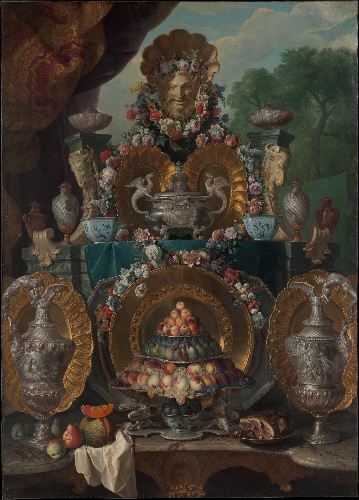
Title: Still Life with Silver
Artist: Alexandre François Desportes
Artist bio: French, Champigneulle 1661–1743 Paris
Object type: Painting
Classification: Paintings
Medium: Oil on canvas
Dimensions: 103 x 73 3/4 in. (261.6 x 187.3 cm)
Department: European Paintings
Credit line: Purchase, Mary Wetmore Shively Bequest, in memory of her husband, Henry L. Shively, M.D., 1964
Accession year: 1964
Repository: Metropolitan Museum of Art, New York, NY
Tags: Garlands|Fruit|Flowers|Still Life